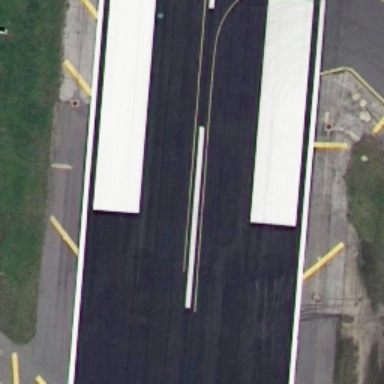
It is a straight runway with some mark lines on it .